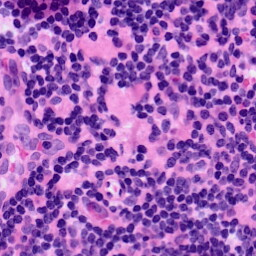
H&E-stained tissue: LymphNode